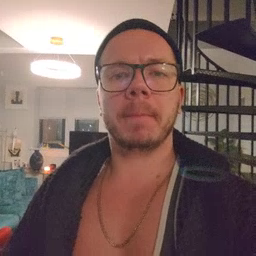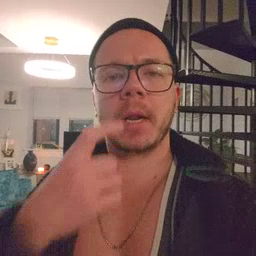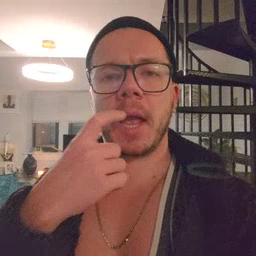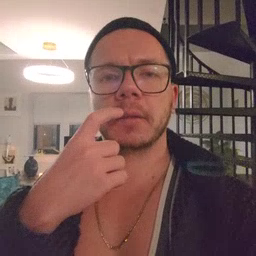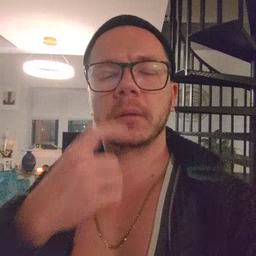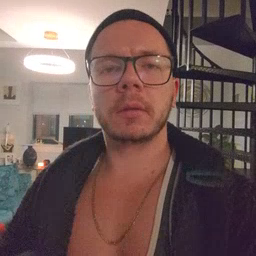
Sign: glasswindow